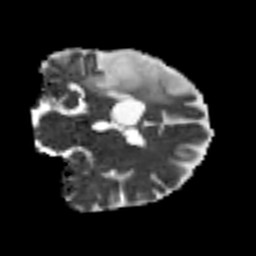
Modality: MD
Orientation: coronal
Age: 59
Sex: female
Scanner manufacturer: siemens
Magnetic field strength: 3 T
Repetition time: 7.3 s
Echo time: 0.087 s